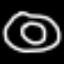
Label: donut